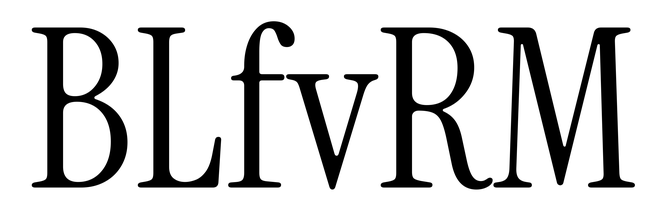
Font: InstrumentSerif-Regular